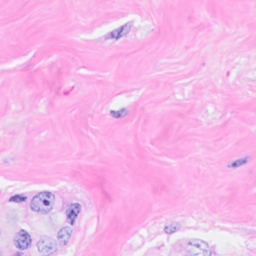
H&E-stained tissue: Breast